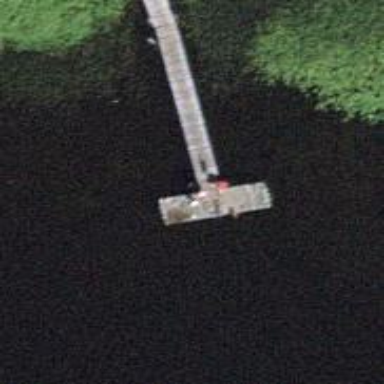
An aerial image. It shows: Man-made pier.